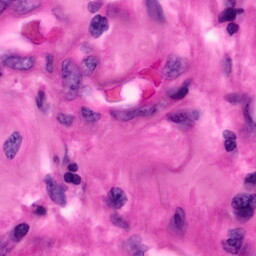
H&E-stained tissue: Pancreatic